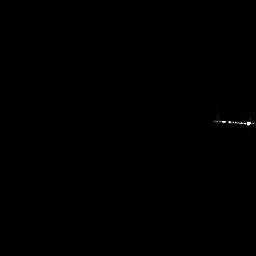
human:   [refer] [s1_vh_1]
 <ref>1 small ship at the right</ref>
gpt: <box>[[82, 44, 98, 49, 0]]</box>